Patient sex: M
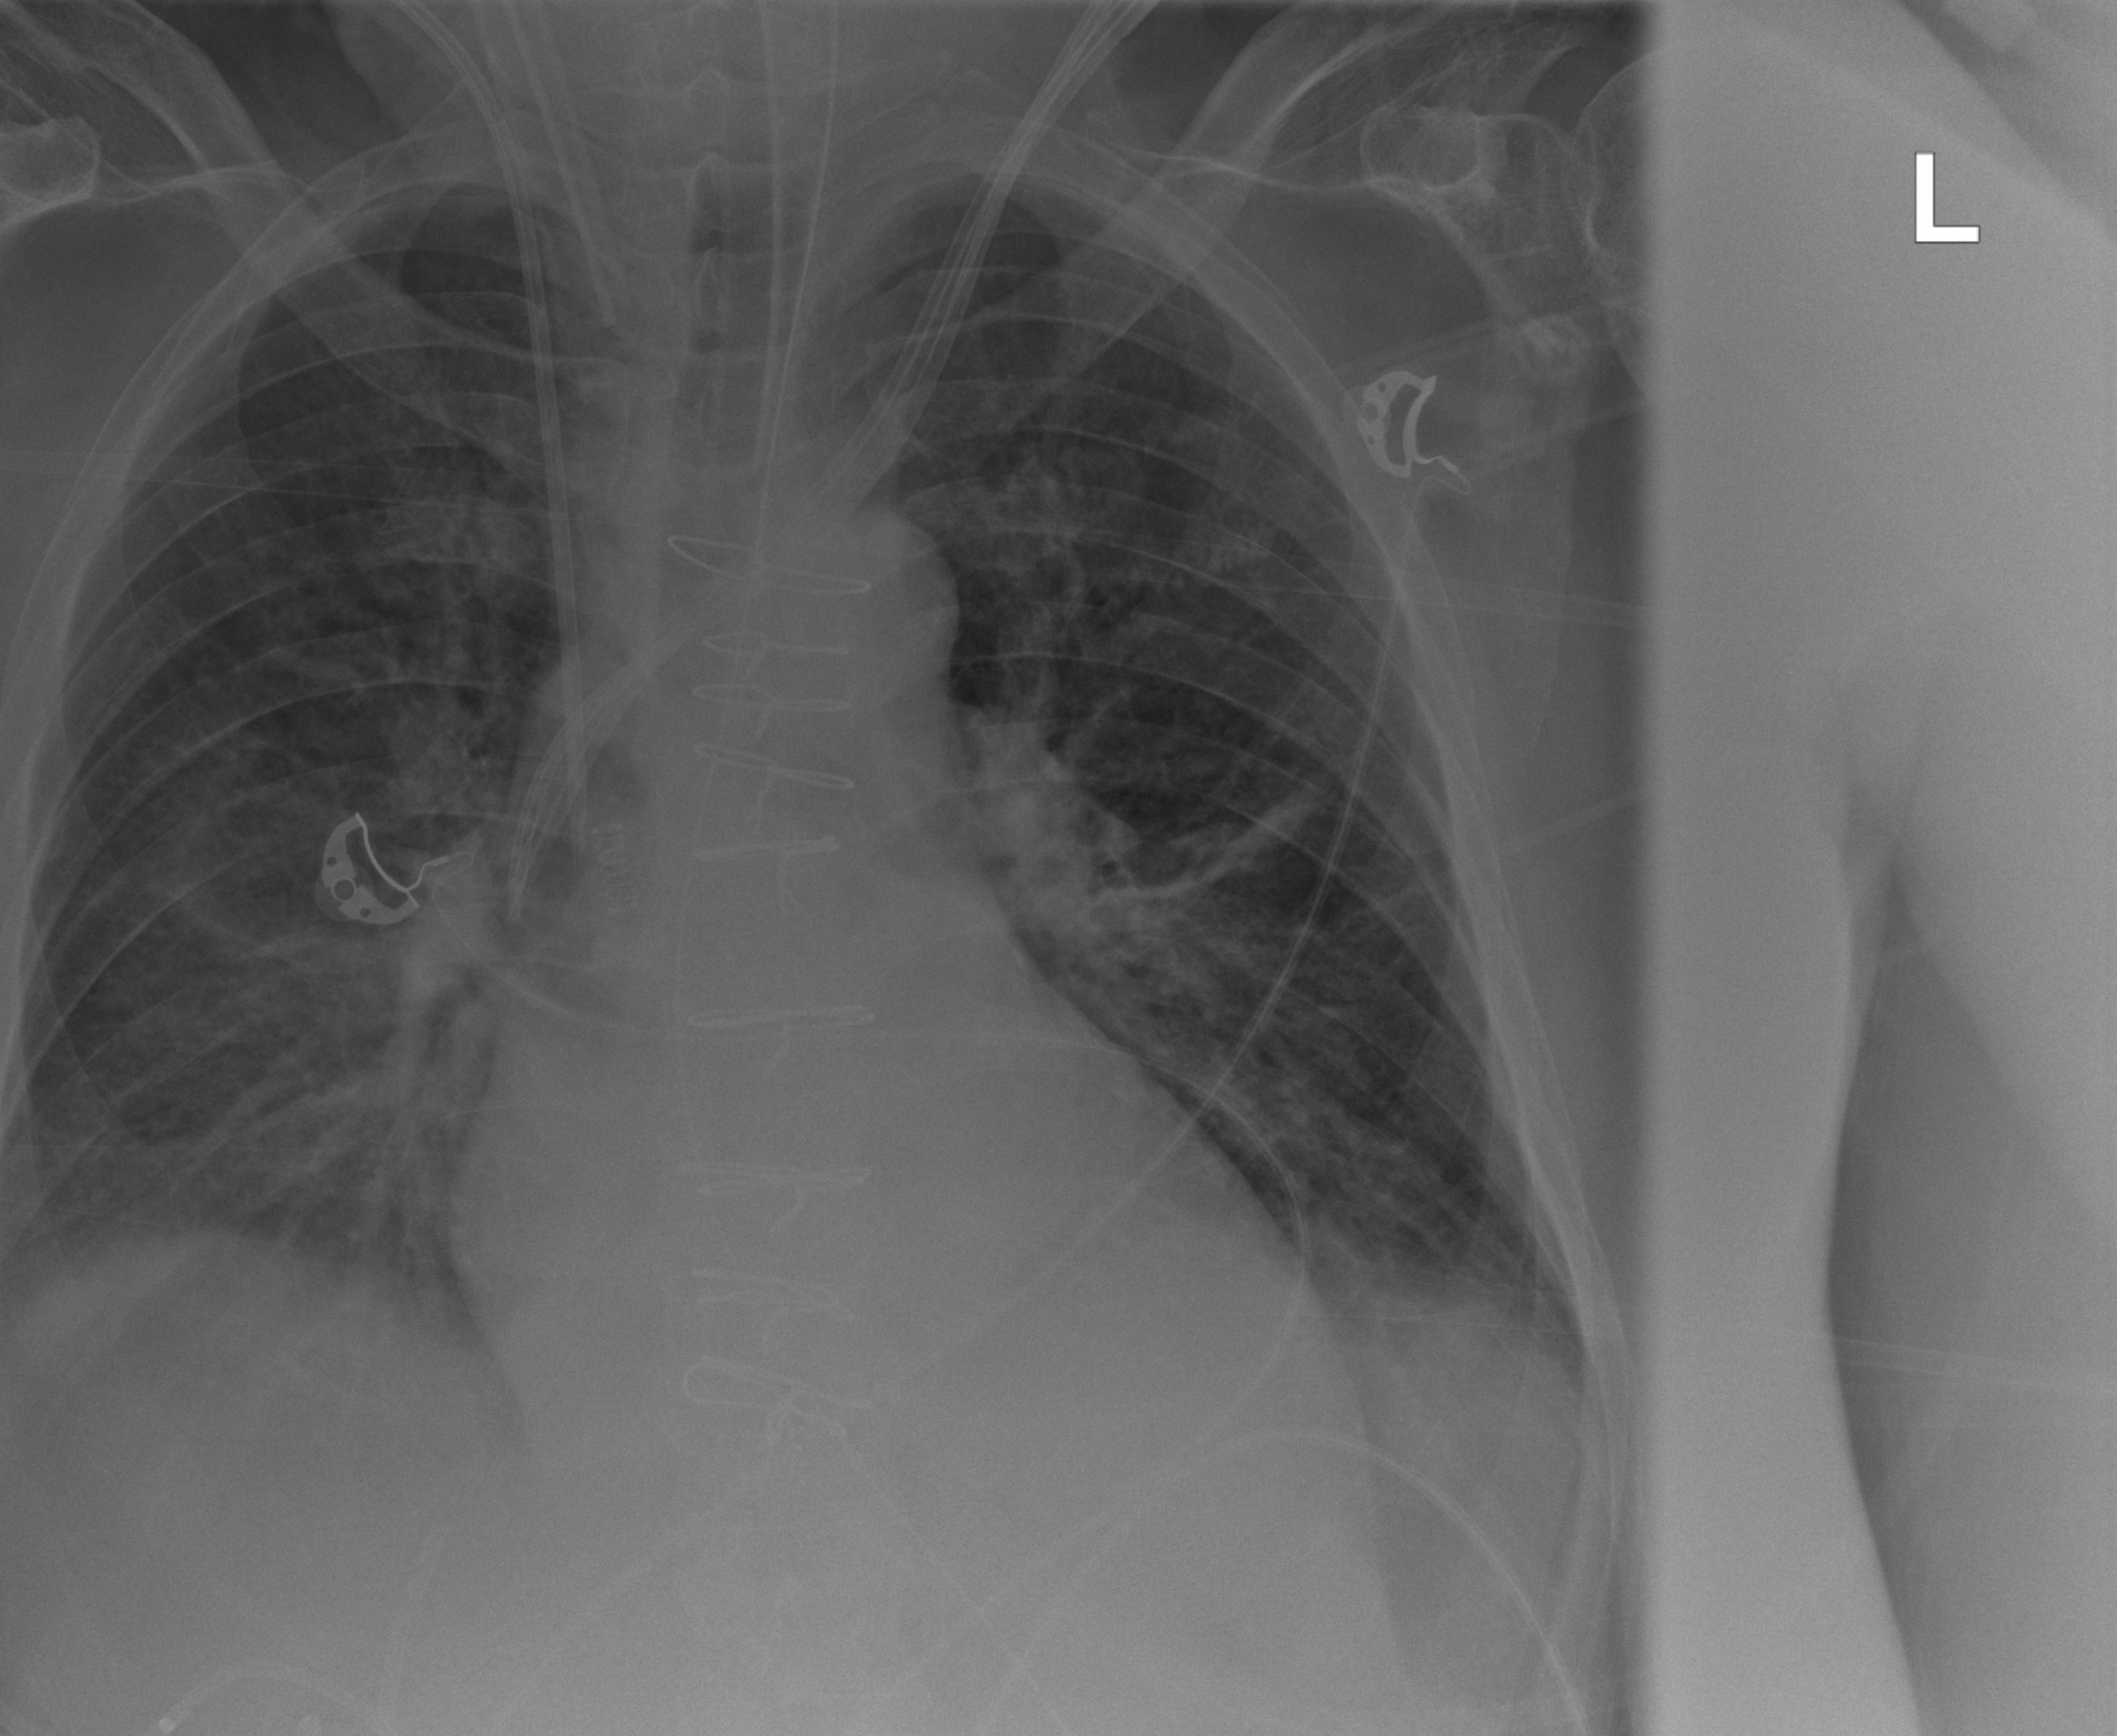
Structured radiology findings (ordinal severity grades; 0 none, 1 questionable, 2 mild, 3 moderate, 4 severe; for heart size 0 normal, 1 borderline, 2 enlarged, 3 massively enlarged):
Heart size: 0
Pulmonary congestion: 0
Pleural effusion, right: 2
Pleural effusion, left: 0
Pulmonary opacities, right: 2
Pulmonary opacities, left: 2
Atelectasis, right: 2
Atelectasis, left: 2